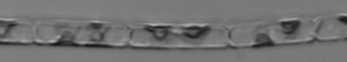
Label: Guinardia_delicatula